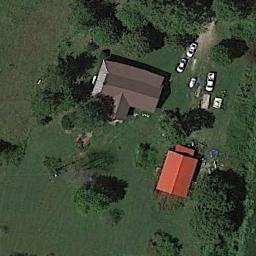
Label: residential